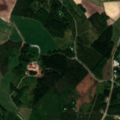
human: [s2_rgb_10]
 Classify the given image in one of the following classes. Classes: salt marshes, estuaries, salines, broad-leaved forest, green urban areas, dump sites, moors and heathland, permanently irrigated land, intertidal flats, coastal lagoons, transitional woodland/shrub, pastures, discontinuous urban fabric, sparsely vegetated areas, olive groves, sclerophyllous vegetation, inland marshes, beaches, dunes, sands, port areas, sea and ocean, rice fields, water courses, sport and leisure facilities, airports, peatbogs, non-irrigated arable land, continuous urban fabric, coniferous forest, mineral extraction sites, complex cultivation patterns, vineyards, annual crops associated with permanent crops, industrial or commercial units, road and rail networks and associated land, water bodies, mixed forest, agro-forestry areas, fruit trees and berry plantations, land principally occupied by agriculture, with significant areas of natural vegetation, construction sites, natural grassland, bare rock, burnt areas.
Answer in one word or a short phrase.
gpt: non-irrigated arable land, mixed forest, transitional woodland/shrub